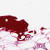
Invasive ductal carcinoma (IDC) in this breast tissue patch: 0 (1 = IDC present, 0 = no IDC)